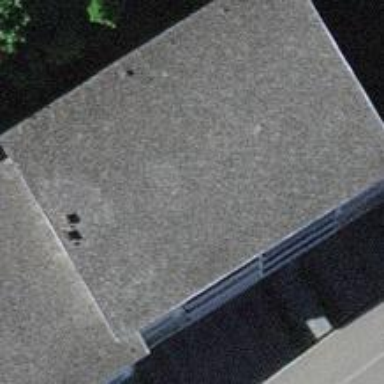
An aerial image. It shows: Flat-roofed apartment building.